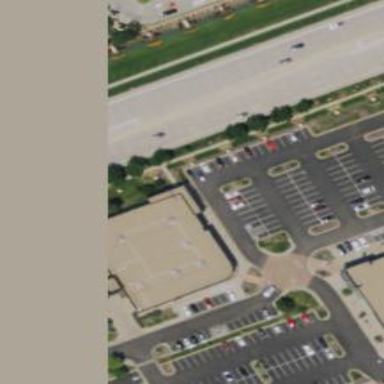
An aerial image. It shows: Parking space.